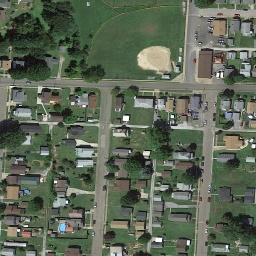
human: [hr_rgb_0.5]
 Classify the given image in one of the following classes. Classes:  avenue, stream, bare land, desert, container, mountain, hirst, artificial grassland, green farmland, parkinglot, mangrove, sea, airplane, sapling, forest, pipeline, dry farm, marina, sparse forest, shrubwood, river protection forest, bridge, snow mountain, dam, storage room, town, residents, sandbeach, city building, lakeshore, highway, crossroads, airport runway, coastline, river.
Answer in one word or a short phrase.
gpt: town